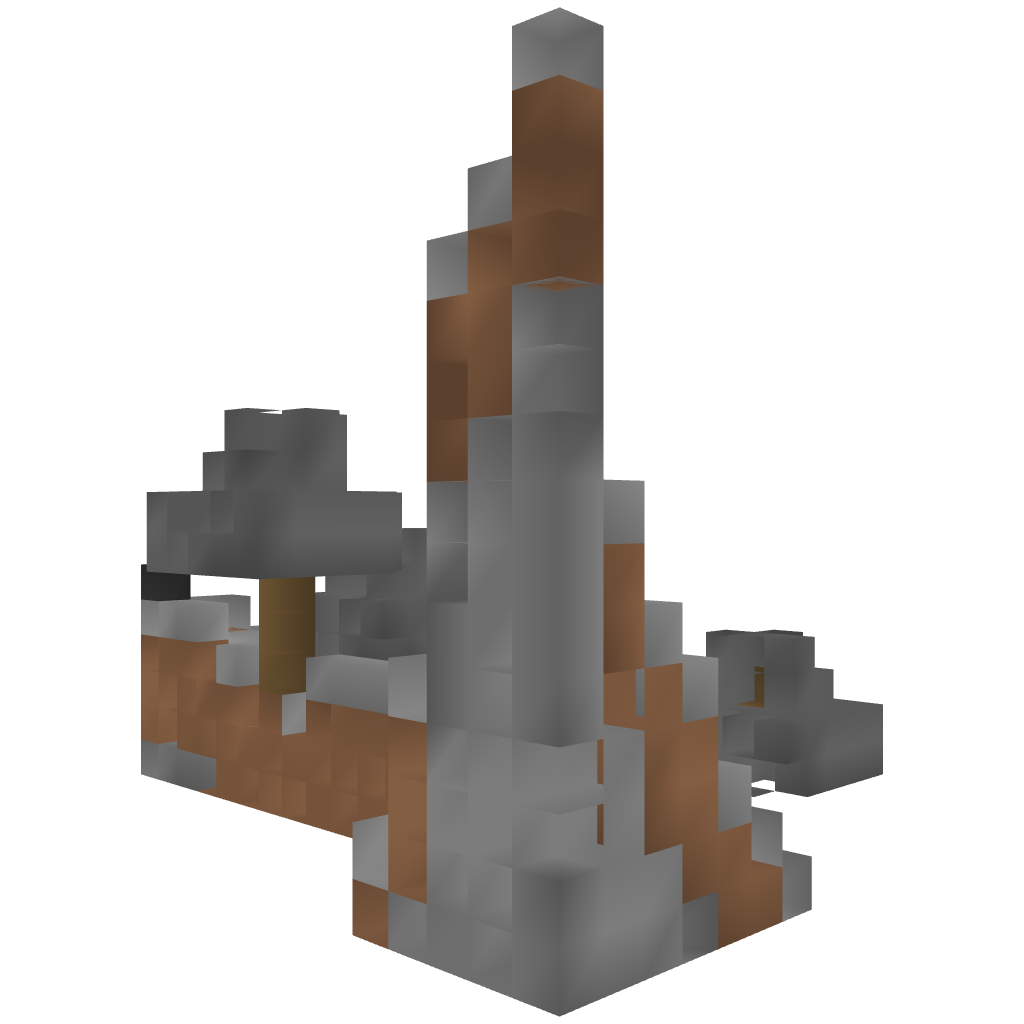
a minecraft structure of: Force a modern house made by Webisod